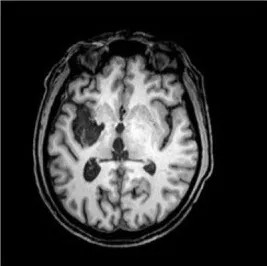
Structural images of the left hemisphere lesions for participants. GOE.
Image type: radiology (mri)